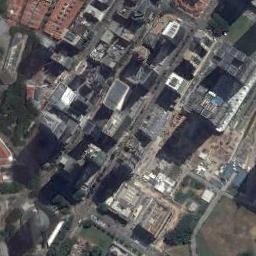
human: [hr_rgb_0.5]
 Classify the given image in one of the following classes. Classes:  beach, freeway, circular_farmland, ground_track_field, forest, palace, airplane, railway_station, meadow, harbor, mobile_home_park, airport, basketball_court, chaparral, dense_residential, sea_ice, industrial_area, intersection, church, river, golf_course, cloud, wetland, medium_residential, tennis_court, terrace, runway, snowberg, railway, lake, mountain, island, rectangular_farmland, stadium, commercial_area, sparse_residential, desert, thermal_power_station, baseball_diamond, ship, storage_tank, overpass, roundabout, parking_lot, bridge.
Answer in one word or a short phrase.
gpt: commercial_area